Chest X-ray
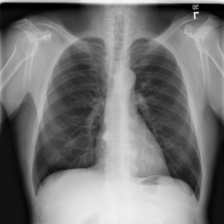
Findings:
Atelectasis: negative
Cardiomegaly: negative
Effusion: negative
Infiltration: negative
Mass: negative
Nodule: negative
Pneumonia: negative
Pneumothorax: negative
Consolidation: negative
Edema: negative
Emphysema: negative
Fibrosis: negative
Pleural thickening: negative
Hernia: negative